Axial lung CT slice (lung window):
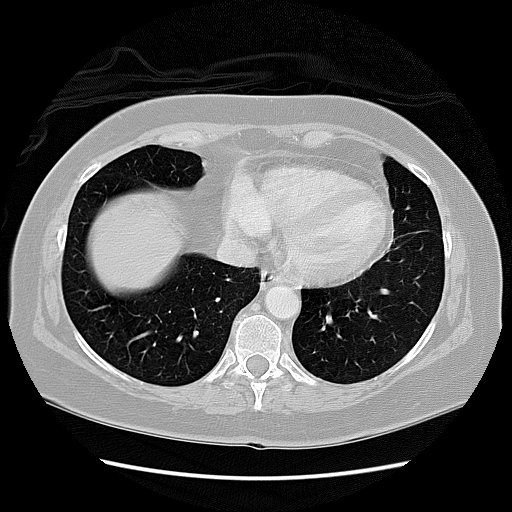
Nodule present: no